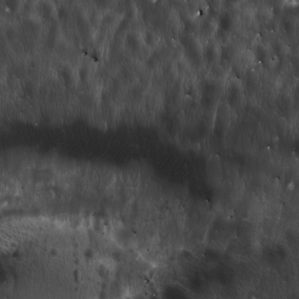
Label: non_frost